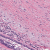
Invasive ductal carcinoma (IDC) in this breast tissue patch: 0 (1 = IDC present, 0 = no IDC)